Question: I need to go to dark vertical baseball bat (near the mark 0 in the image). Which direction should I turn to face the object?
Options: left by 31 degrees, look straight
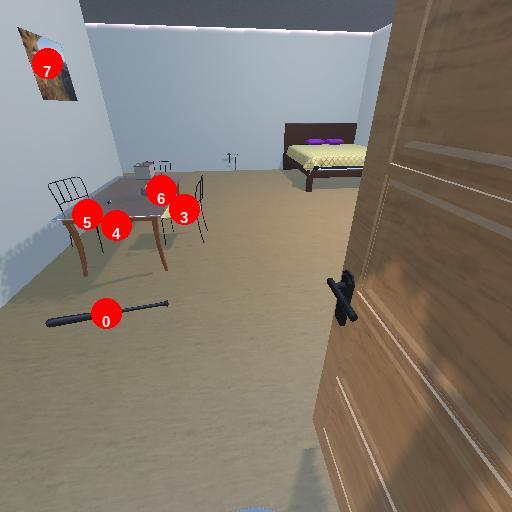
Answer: left by 31 degrees